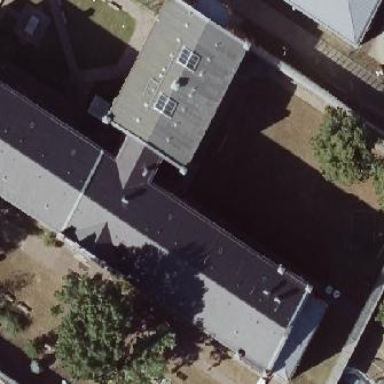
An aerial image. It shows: Building with gabled roof.